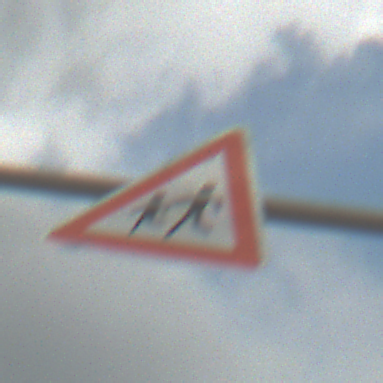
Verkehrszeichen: KinderRechts
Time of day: MorningAfternoon
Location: Outdoor (Suburban)
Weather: PartlyCloudy
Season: NotSpecified
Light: Natural